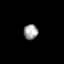
Tissue: prostate
Cell type: Epithelial cells
Senescence score: 0.3042
Nuclear area (px): 214
Mean DAPI intensity: 156.636